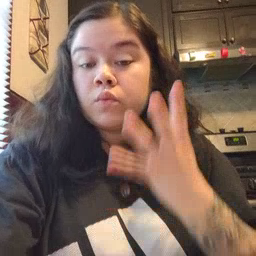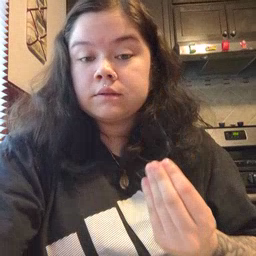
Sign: wet